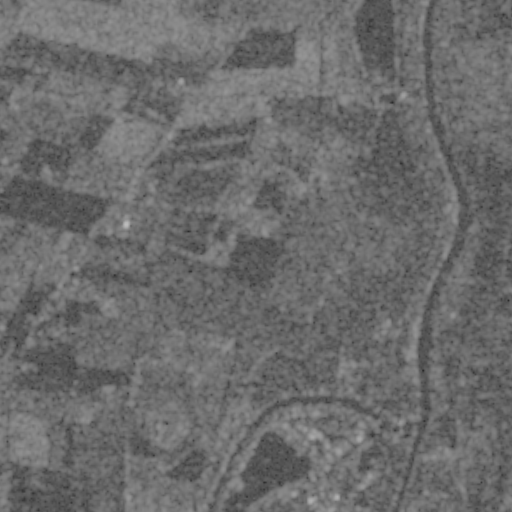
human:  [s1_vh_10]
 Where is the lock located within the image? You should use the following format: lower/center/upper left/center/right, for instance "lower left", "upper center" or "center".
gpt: The lock is located in the lower right of the image.
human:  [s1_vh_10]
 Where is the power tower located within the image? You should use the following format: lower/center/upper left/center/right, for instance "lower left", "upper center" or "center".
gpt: The power tower is located in the upper left of the image.
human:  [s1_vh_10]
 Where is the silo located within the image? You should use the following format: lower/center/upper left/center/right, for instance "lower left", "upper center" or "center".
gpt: The silo is located in the lower right of the image.
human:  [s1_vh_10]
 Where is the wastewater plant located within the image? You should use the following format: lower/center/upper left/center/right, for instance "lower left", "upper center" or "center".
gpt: The wastewater plant is located in the lower right of the image.
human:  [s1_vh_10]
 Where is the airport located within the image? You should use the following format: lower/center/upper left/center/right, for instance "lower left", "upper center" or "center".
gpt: There is no airport in the image.

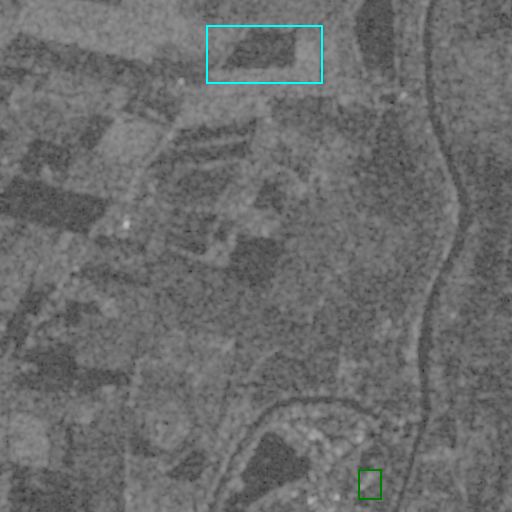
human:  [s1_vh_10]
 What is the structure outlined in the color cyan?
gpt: The structure outlined in cyan is a crop field.
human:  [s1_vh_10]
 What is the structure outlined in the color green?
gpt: The structure outlined in green is a wastewater plant.
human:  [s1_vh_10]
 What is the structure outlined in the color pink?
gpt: There is no pink outline.